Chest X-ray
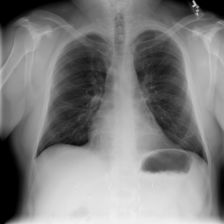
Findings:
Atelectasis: negative
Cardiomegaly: negative
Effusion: negative
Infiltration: negative
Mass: negative
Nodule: negative
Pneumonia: negative
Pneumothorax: negative
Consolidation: negative
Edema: negative
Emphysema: negative
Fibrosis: negative
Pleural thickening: negative
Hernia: negative